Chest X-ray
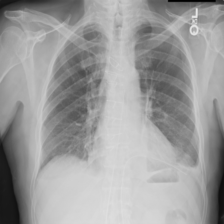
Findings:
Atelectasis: negative
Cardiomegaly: negative
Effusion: positive
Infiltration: negative
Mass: negative
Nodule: negative
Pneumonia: negative
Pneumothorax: positive
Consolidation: negative
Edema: negative
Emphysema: negative
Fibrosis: negative
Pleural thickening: negative
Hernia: negative